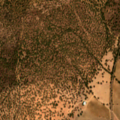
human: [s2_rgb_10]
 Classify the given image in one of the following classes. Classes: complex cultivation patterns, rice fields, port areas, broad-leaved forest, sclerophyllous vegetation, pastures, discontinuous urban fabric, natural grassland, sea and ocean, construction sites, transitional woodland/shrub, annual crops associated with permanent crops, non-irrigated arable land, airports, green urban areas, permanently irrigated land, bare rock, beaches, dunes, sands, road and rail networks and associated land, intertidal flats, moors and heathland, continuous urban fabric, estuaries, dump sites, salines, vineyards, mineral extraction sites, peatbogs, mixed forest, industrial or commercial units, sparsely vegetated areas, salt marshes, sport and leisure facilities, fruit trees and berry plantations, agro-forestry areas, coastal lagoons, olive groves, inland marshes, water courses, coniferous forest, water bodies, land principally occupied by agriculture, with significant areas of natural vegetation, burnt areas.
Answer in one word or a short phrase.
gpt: non-irrigated arable land, agro-forestry areas